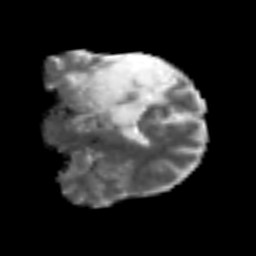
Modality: MD
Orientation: coronal
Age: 52
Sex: male
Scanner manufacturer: siemens
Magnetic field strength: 3 T
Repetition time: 6.1 s
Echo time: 0.101 s